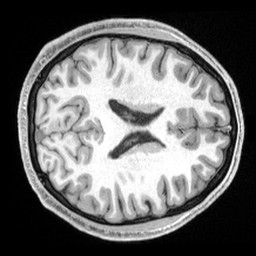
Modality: T1w
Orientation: axial